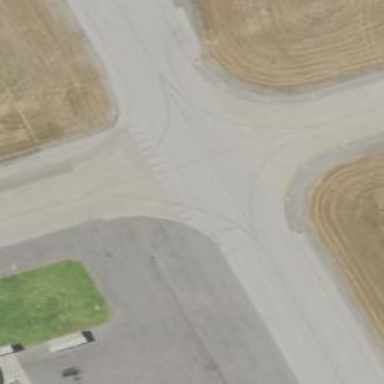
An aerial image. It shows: View of taxiway at the airport.